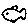
Label: fish